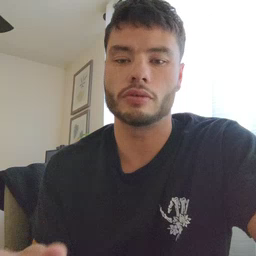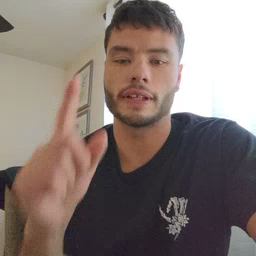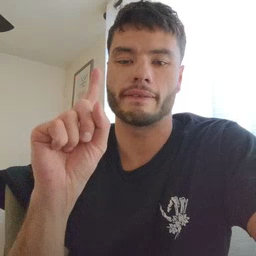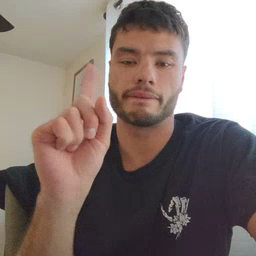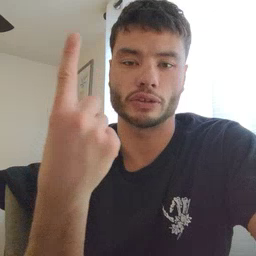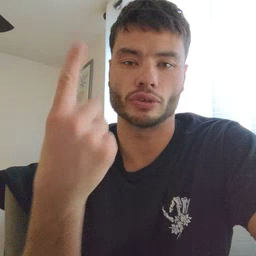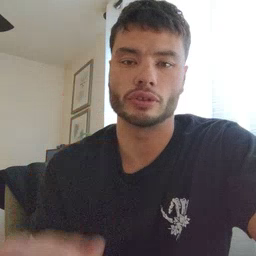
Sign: first